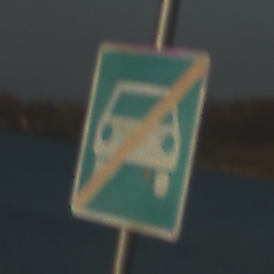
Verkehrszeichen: EndeKraftfahrstrasse
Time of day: SunriseSunset
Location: Outdoor (RoadRail)
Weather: PartlyCloudy
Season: NotSpecified
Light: Natural